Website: lowes
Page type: cart
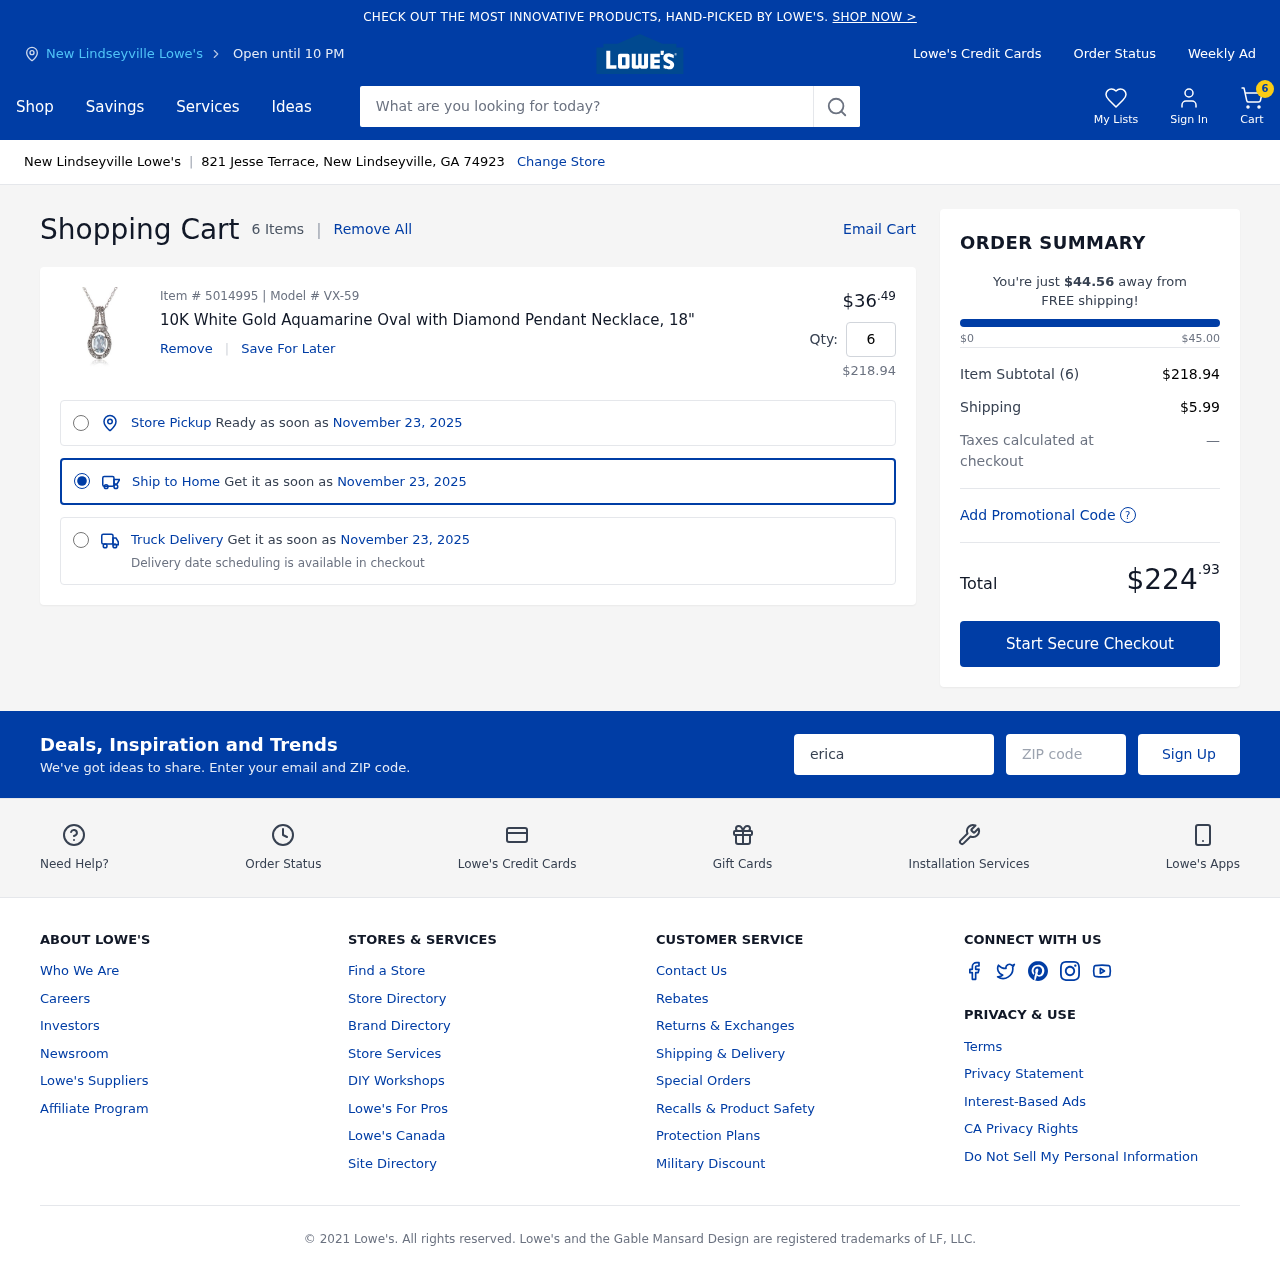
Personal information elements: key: PII_CITY
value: New Lindseyville Lowe's
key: PII_EMAIL
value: ericavillegas@gmail.com
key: PII_POSTCODE
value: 74923
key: PII_STREET
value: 821 Jesse Terrace
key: PII_CITY_STATE_ZIP
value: New Lindseyville, GA 74923
Product elements: key: PRODUCT1_NAME
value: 10K White Gold Aquamarine Oval with Diamond Pendant Necklace, 18"
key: PRODUCT1_PRICE
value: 36.49
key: PRODUCT1_QUANTITY
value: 6
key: PRODUCT1_SUBTOTAL
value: $218.94
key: PRODUCT_ITEM_NUMBER
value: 5014995
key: PRODUCT_MODEL_NUMBER
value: VX-59
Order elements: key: ORDER_NUM_ITEMS
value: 6
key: ORDER_NUM_ITEMS
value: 6 Items
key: ORDER_DELIVERY_DATE
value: November 23, 2025
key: ORDER_SUBTOTAL
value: $218.94
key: ORDER_SHIPPING_COST
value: $5.99
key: ORDER_TOTAL
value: $224.93
Search elements: key: HEADER_SEARCH
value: What are you looking for today?